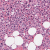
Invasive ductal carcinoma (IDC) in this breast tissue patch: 1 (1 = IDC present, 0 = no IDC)